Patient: sex M, age 74
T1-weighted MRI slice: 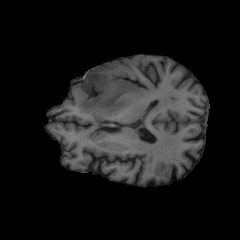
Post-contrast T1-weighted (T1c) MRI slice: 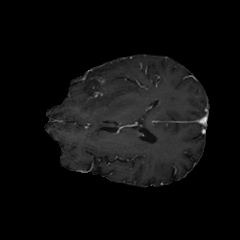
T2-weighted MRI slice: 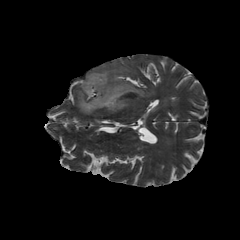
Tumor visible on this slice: yes
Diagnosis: Glioblastoma, IDH-wildtype
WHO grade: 4